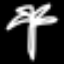
Label: palm tree